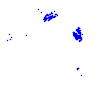
Particle: electron